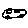
Label: car